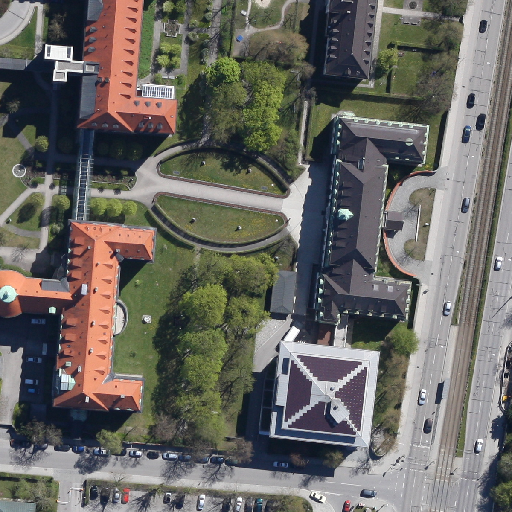
Referring expression: car in the parking area